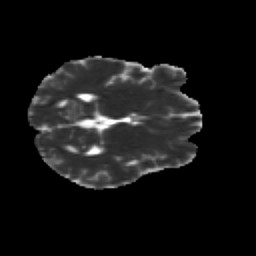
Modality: MD
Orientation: axial
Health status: healthy
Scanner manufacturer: siemens
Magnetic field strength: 3 T
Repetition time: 10 s
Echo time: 0.092 s